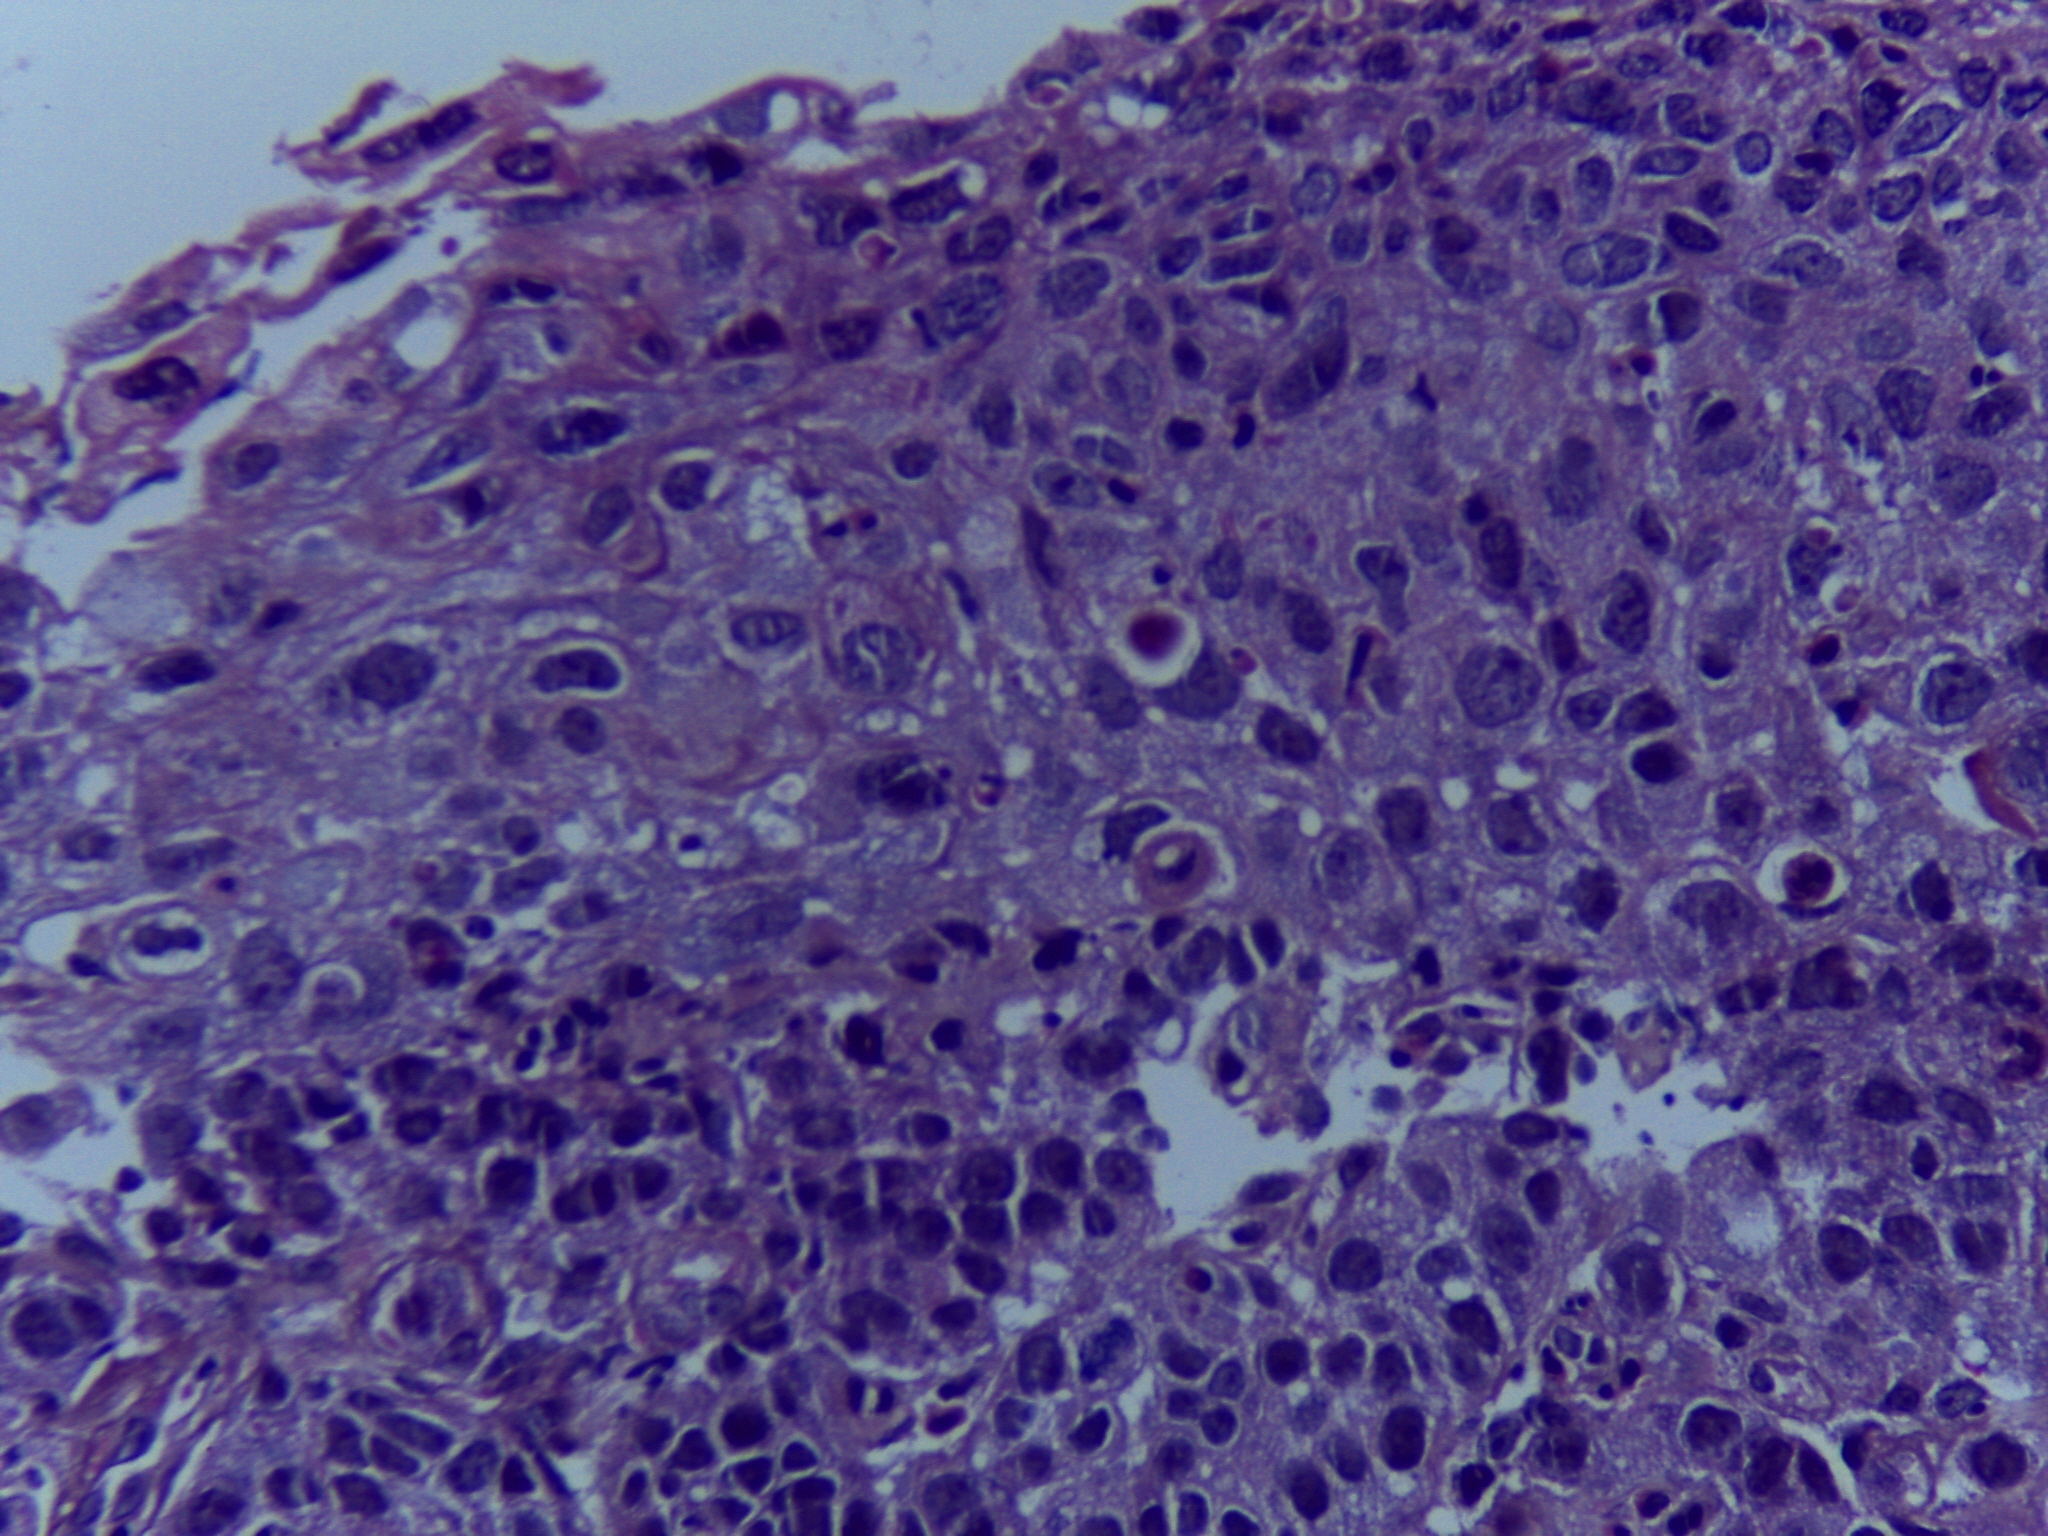
Diagnosis: OSCC